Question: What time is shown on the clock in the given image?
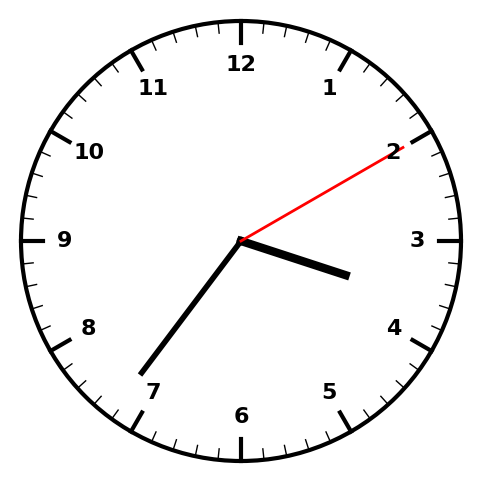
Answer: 03:36:10